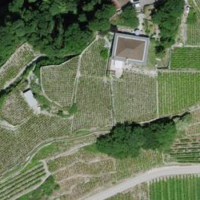
EUNIS habitat code: 40
Species observed at this site:
Sedum album
Clematis vitalba